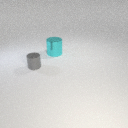
large cyan metal cylinder to the right of small gray metal cylinder